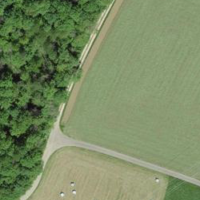
EUNIS habitat code: 25
Species observed at this site:
Agrostemma githago